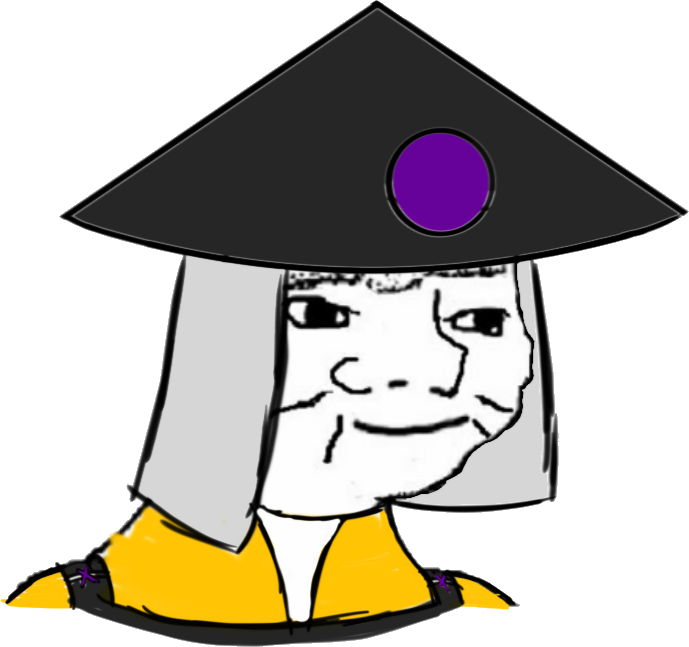
Label: 5_Boomer